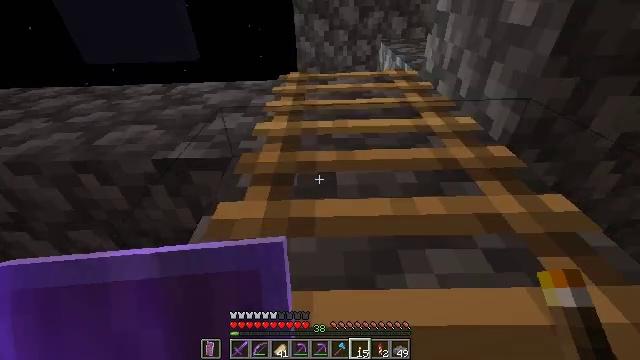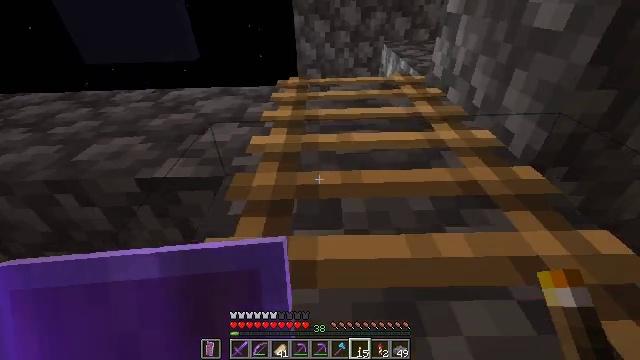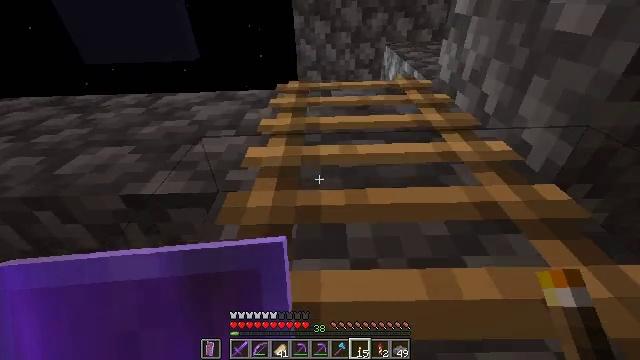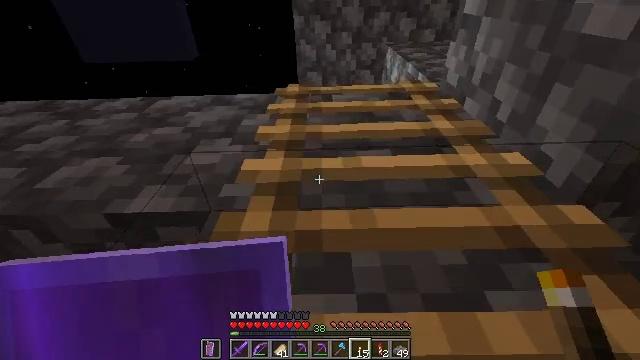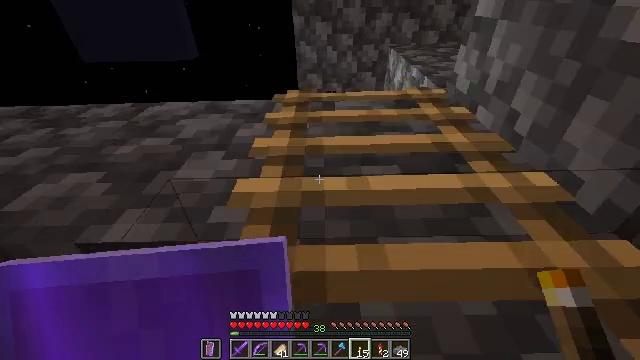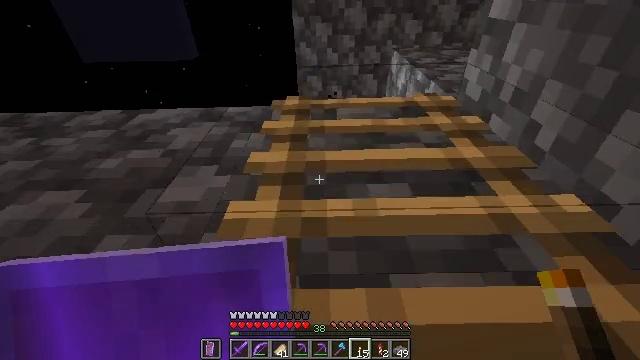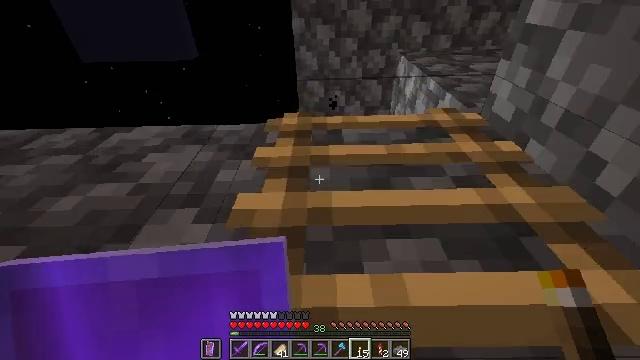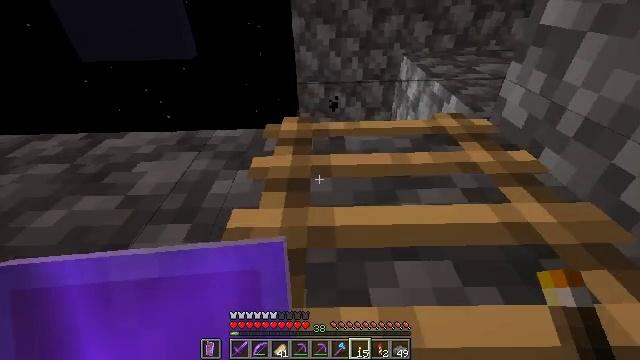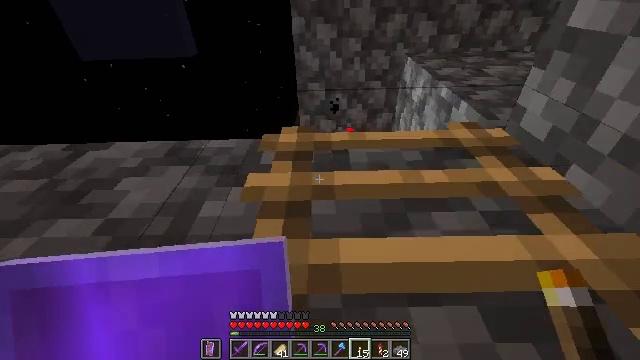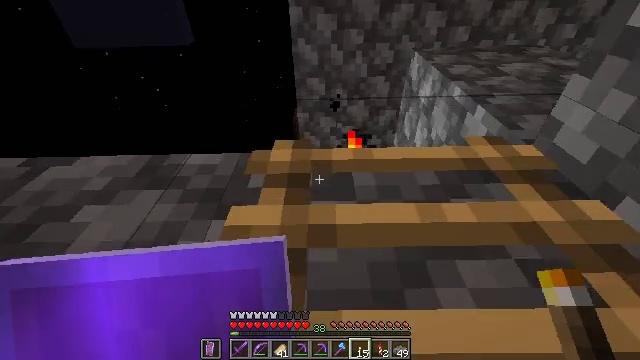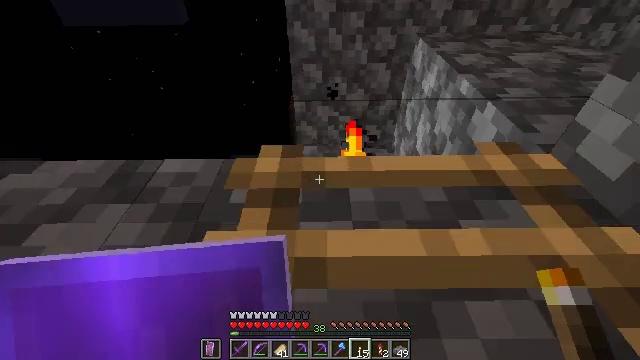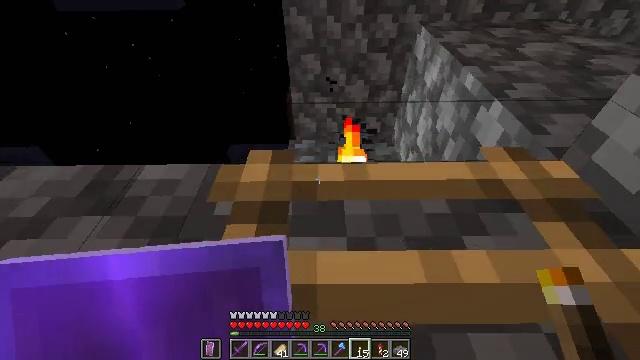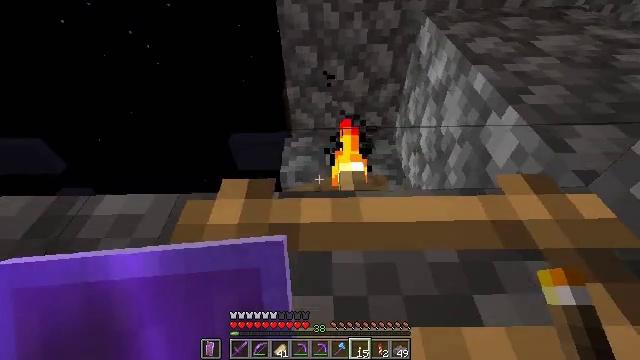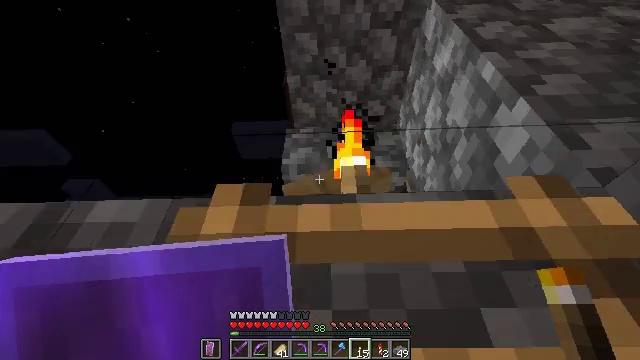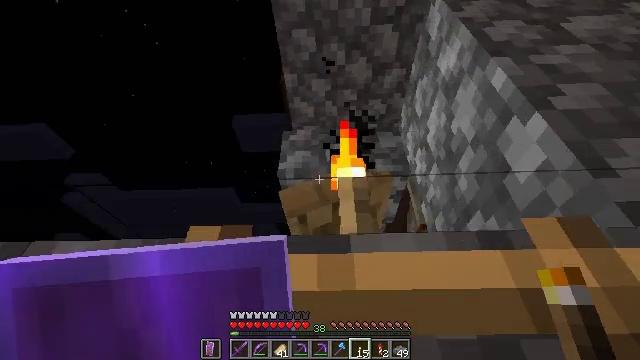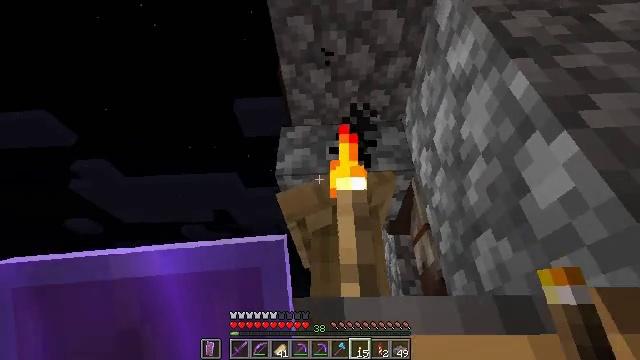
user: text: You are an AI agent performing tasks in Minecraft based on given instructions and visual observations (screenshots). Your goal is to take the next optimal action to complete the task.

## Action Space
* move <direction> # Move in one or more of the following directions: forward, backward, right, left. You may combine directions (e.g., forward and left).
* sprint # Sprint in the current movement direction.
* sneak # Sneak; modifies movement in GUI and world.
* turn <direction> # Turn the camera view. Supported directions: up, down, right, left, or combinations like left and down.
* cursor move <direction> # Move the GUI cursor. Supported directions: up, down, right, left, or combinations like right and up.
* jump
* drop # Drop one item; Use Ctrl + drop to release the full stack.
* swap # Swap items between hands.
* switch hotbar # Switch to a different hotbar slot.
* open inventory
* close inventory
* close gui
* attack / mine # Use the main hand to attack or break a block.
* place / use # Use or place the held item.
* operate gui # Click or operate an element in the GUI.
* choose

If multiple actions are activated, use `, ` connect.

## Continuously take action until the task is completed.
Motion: motion action
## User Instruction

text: Gather cobblestone wall segments.
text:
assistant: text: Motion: move forward
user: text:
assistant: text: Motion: move forward
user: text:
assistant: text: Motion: move forward
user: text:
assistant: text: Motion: move forward
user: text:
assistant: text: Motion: move forward
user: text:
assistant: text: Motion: move forward
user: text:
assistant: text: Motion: move forward
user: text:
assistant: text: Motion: move forward
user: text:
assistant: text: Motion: move forward and move right, turn down
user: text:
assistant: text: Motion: move forward and move right, turn down
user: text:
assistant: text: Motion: move forward and move right, turn down
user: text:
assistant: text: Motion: move forward, turn down
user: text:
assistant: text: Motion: move forward, turn left and down
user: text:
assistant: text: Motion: move forward, turn down
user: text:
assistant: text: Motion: move forward, turn down
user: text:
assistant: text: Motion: move forward, turn down
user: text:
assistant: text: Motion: move forward, turn down
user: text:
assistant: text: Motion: move forward, turn down
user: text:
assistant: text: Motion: move forward, turn down
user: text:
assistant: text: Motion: move forward, turn down
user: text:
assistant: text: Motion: move forward
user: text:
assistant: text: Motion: move forward, turn down
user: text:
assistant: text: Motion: move forward, turn down
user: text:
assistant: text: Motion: move forward, turn left and down
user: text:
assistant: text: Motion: move forward, turn left and down
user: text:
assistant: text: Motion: move forward, turn left and down
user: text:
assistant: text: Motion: move forward, turn down
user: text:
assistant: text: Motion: move forward
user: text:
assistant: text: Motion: move forward
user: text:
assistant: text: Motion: move forward